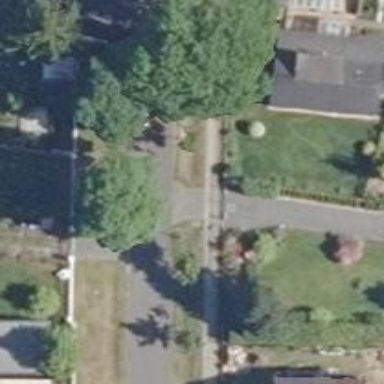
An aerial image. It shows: Residential road with asphalt surface and sidewalk on the left side.